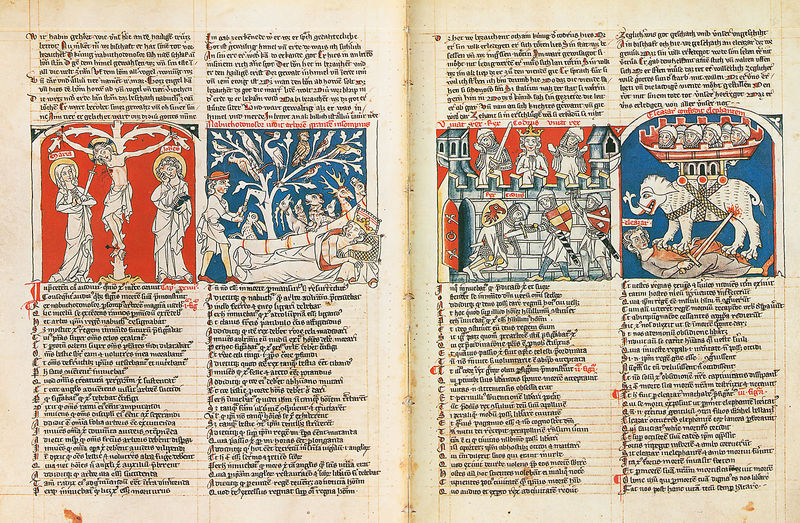
Titel: Codex Cremifanensis 243
Schlagwörter: angriff, baum, blau, kampf, köpfe, schwarz, weiss, rot, tiere, bibel, bild, vögel, zweige, krone, engel, schiff, schrift, bilder, papier, mauer, schlacht, nagel, nägel, schild, buch, burg, kreuz, seite, illustration, schwert, text, ritter, buchdruck, buchseite, wappen, heiligenschein, seiten, christus, jesus, kreuzigung, axt, dolch, mittelalter, kruzifix, heiliger, kreuzzug, heilige, heilig, maria, buchseiten, magdalena, elefant, zeichnungen, latein, schilde, illustrationen, chistus, verzeichnis, kalligrafie, kaligrafie, index, limbus, krreuz, lkimbus